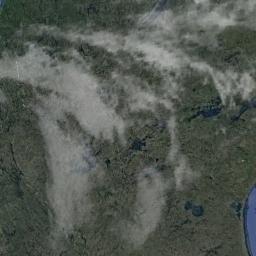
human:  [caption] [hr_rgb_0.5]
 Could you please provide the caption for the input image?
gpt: White clouds on green land .

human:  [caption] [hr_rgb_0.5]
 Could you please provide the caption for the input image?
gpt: A thin cloud floats on the azure sea .

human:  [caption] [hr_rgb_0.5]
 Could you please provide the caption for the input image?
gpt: The stratus clouds are located above the land covered by dense vegetation .

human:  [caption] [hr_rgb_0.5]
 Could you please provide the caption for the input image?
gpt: The white cloud is above green land .

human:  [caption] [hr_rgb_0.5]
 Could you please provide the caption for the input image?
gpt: There are gauzy gray clouds over a green plain .